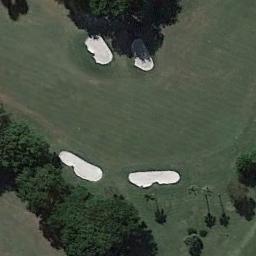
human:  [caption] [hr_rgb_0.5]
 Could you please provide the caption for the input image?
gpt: The golf course has a fairway, Some barrier trees and sandpits and some barrier trees are on both sides of the fairway .

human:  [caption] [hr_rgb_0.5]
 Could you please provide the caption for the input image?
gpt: There are many trees near the golf course .

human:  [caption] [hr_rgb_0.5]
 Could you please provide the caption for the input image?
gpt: There are several bunkers and many trees on a large green lawn on the golf course .

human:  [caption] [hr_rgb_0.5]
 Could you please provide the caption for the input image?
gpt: There are five bunkers in this area, Two winding paths and a small river .

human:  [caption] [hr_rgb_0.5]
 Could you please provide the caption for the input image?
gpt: There are four bunkers and some trees on the golf course .